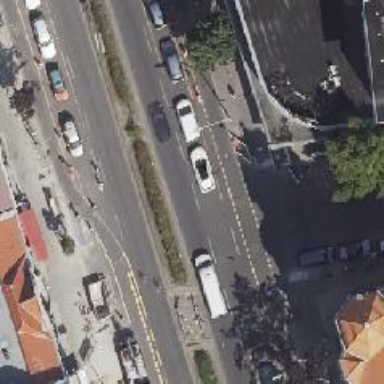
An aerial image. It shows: Secondary road with asphalt surface. It is dual carriageway.